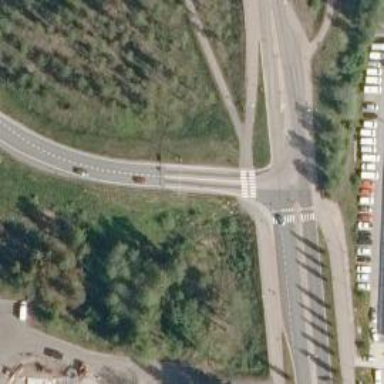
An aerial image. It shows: Uncontrolled crossing.